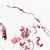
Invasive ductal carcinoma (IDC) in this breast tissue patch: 0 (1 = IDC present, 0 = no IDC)